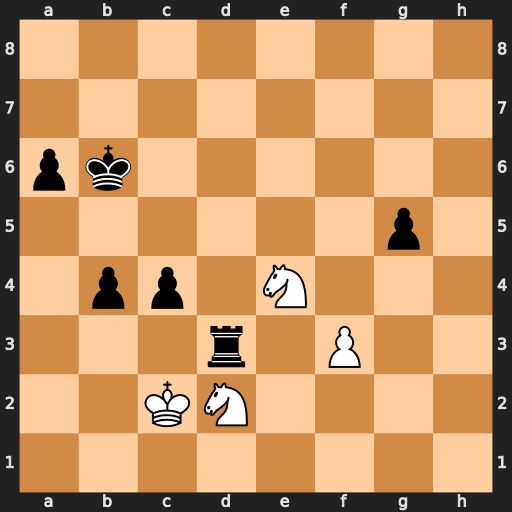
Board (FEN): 8/8/pk6/6p1/1pp1N3/3r1P2/2KN4/8
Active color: w
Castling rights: -
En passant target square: -
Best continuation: Nxc4+ Kb5 Kxd3